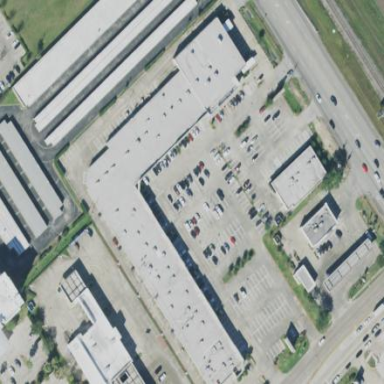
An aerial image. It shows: Retail building.